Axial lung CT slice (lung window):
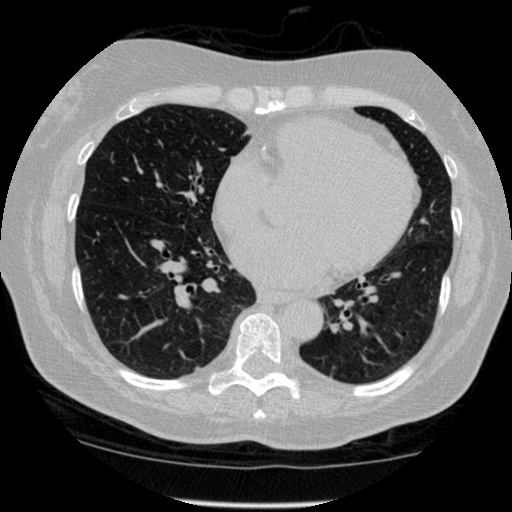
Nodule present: no